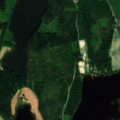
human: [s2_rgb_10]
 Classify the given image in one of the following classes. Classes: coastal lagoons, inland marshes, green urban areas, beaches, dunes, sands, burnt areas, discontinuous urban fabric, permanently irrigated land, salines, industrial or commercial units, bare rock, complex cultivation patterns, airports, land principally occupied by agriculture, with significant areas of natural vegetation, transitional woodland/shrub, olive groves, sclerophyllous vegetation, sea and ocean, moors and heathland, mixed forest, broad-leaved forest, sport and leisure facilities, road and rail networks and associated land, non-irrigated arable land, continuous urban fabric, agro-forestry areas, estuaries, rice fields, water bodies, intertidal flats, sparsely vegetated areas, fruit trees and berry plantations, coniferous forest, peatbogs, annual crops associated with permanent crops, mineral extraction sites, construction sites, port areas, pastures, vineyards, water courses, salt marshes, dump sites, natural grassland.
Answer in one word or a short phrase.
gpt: land principally occupied by agriculture, with significant areas of natural vegetation, coniferous forest, mixed forest, water bodies